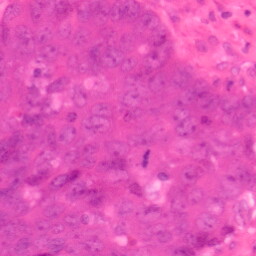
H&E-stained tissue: Colon